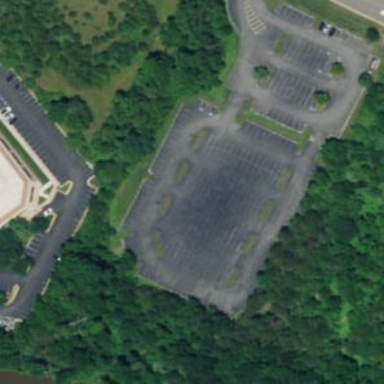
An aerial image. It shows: Parking area with asphalt surface. It is park and ride for buses.